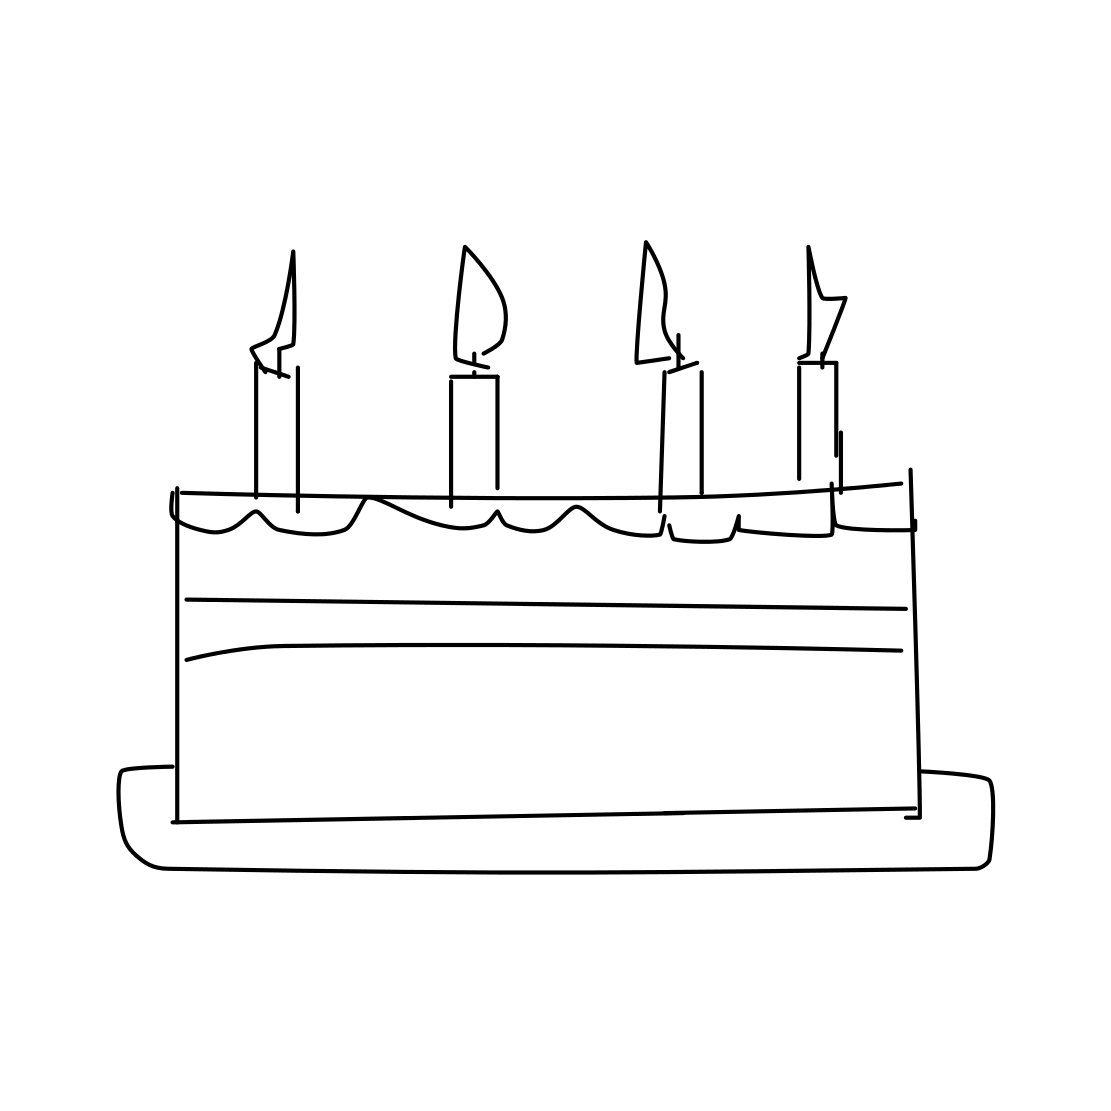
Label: cake